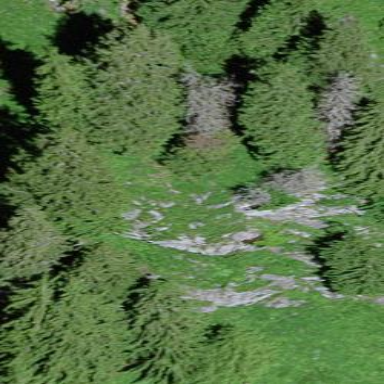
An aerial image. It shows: Forest area.